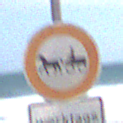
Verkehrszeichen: VerbotGespannfuhrwerke
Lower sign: ZeitangabenMitBeschraenkungAufWochentage1
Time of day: Midday
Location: Outdoor (Nature)
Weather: PartlyCloudy
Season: NotSpecified
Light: Natural